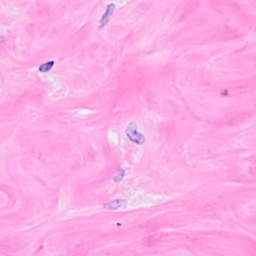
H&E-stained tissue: Breast